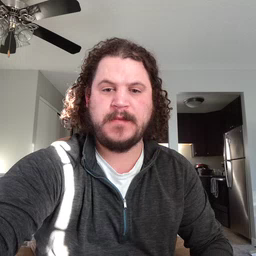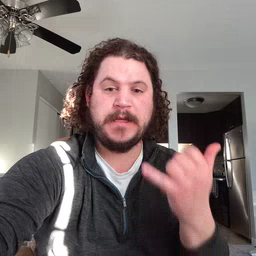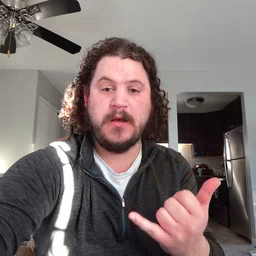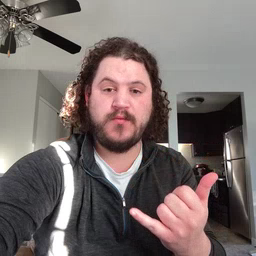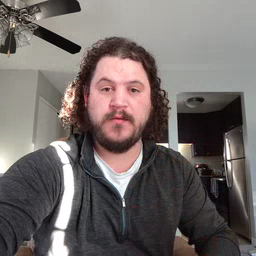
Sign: now